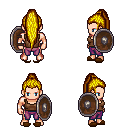
a pixel art fantasy rpg character, male body template, human, light skin, brown pirate shirt, magenta pants, blonde extra-long topknot hairstyle, brown slippers, shield, four views (front, back, left, right), 2x2 character sprite sheet, small pixel art, hard edges, no anti-aliasing